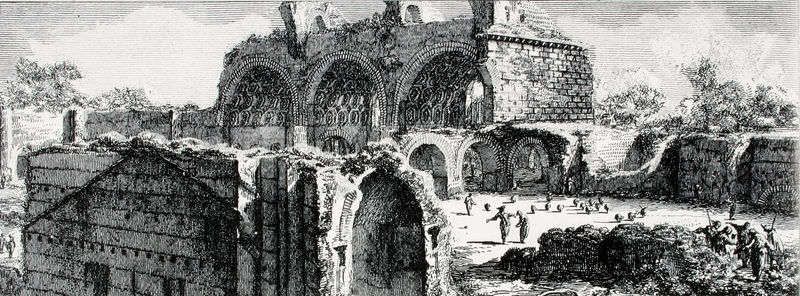
Titel: Domus Aurea
Künstler: Giovanni Battista Piranesi
Standort: Milano
Institution: Civica Raccolta A. Bertarelli
Schlagwörter: baum, dunkel, gruppe, himmel, mann, schatten, weiß, wolken, bäume, dreieck, menschen, stadt, ausschnitt, fenster, grau, hell, licht, profil, schwarz, zeichnung, dach, gebäude, gras, haus, schloss, wolke, leute, malerei, ornament, tanz, alt, wand, architektur, mensch, stein, steine, hände, horizont, strauch, brücke, busch, büsche, gebüsch, sonne, sträucher, paar, personen, pflanzen, kontrast, renaissance, rund, aussicht, holzschnitt, papier, bogen, fassade, italien, vedute, giebel, mauer, ziegel, grafik, graphik, linien, hof, markt, platz, besucher, figuren, kuppel, romantik, querformat, staffage, treppe, zerstörung, soldaten, balken, striche, tor, bögen, punkte, wände, verfall, bad, eingang, fugen, arkade, innenhof, ruine, gewölbe, antike, burg, höhe, kloster, torbogen, festung, mauerwerk, moos, groß, druck, druckgraphik, schwarz-weiss, druckgrafik, schraffur, radierung, stich, künstler, scharz, ruinen, arkaden, rom, gemäuer, kontraste, sims, kaputt, gesims, bewachsen, eingefallen, quader, mauern, rundbögen, forscher, zerstört, kasetten, kassetten, kassettendecke, kupferstich, gewölk, besichtigung, ruinös, verfallen, römisch, forum, forum romanum, geschoss, zerfall, tonne, basilika, maxentius, maxentius-basilika, kasette, stuch, suche, etage, kasettendecke, tonnengewölbe, burgruine, wall, romanisch, kassettierung, therme, thermen, bosse, strebepfeiler, grafi, detailreich, mörtel, bütten, rest, diokletian, konstantinsbasilika, pisano, romanum, tonnen, toor, gewölbetonne, balkenlöcher